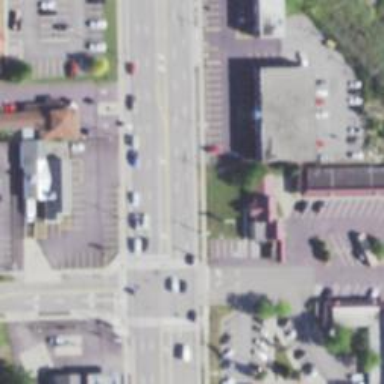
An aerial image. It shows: Convenience shop.